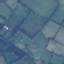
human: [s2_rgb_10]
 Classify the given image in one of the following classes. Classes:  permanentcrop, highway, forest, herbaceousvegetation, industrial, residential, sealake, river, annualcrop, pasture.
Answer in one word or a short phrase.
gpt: Pasture